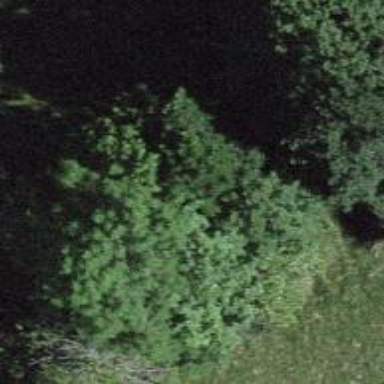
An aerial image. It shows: Deciduous tree with leafless branches.